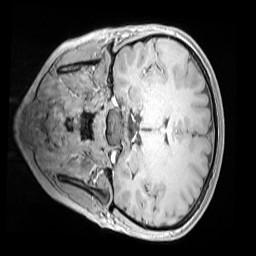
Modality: MP2RAGE
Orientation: coronal
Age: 11
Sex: female
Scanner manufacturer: siemens
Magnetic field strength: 3 T
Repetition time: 4 s
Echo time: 0.00303 s